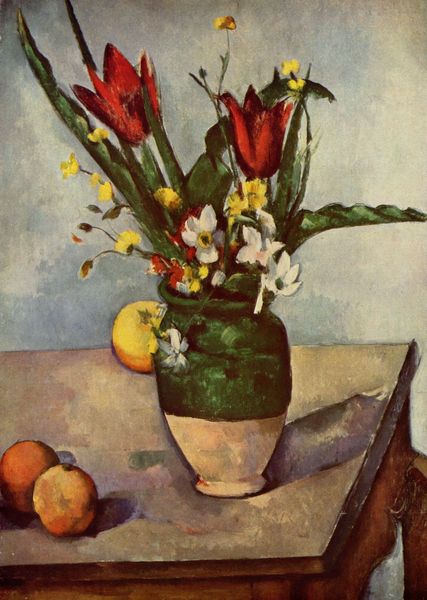
Titel: Stilleben, Tulpen und Äpfel
Künstler: Paul Cézanne
Standort: Chicago (Illinois)
Institution: The Art Institute of Chicago
Schlagwörter: blau, blätter, gemälde, himmel, schatten, weiß, aquarell, cezanne, gelb, grün, impressionismus, komposition, blume, blumen, braun, bunt, glas, grau, hell, hintergrund, holz, licht, orange, tisch, blüte, blüten, obst, rose, rot, expressionismus, wand, bild, tischbein, öl, gräser, natur, realismus, drei, blatt, pflanze, kontrast, schräg, schön, frucht, früchte, kanne, keramik, krug, stilleben, stillleben, ton, vase, hellblau, apfel, orangen, äpfel, bein, liebe, blumenvase, perspektive, rote blume, moderne, fläche, van gogh, stille, tulpen, strauss, platte, butterblumen, dotterblumen, grass, abstraktion, blumenstrauss, gauguin, kante, tulpe, stile, holztisch, wasserfarben, tischbeine, blumenstillleben, lilie, tischplatte, knospen, pfirsich, silleben, pfirsiche, zitrone, narzisse, nelken, lilien, maiglöckchen, schief, glück, bauchig, akelei, blumenstück, bund, balance, farne, buntfarben, überschneidung, apfelsinen, flache, narzissen, base, arrangiert, hahnenfuß, buchig, stllleben, mageriten, blaue wand, ankenblume, apflesinen, phirische, schlüsselblumen, vase mit obst, stilleben bunt, bäisch, äpfelvase, blums, dddddddddddddddddddddddddddddddddddddddddddddddddddddddddddddddddddddddddddddddddddddddddddddddddddddddddddddddddddddddd